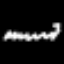
Label: squiggle